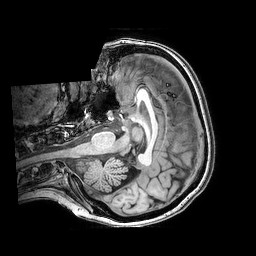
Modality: T1w
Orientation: axial
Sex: female
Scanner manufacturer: philips
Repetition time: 0.008232 s
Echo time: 0.00377 s